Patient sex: F
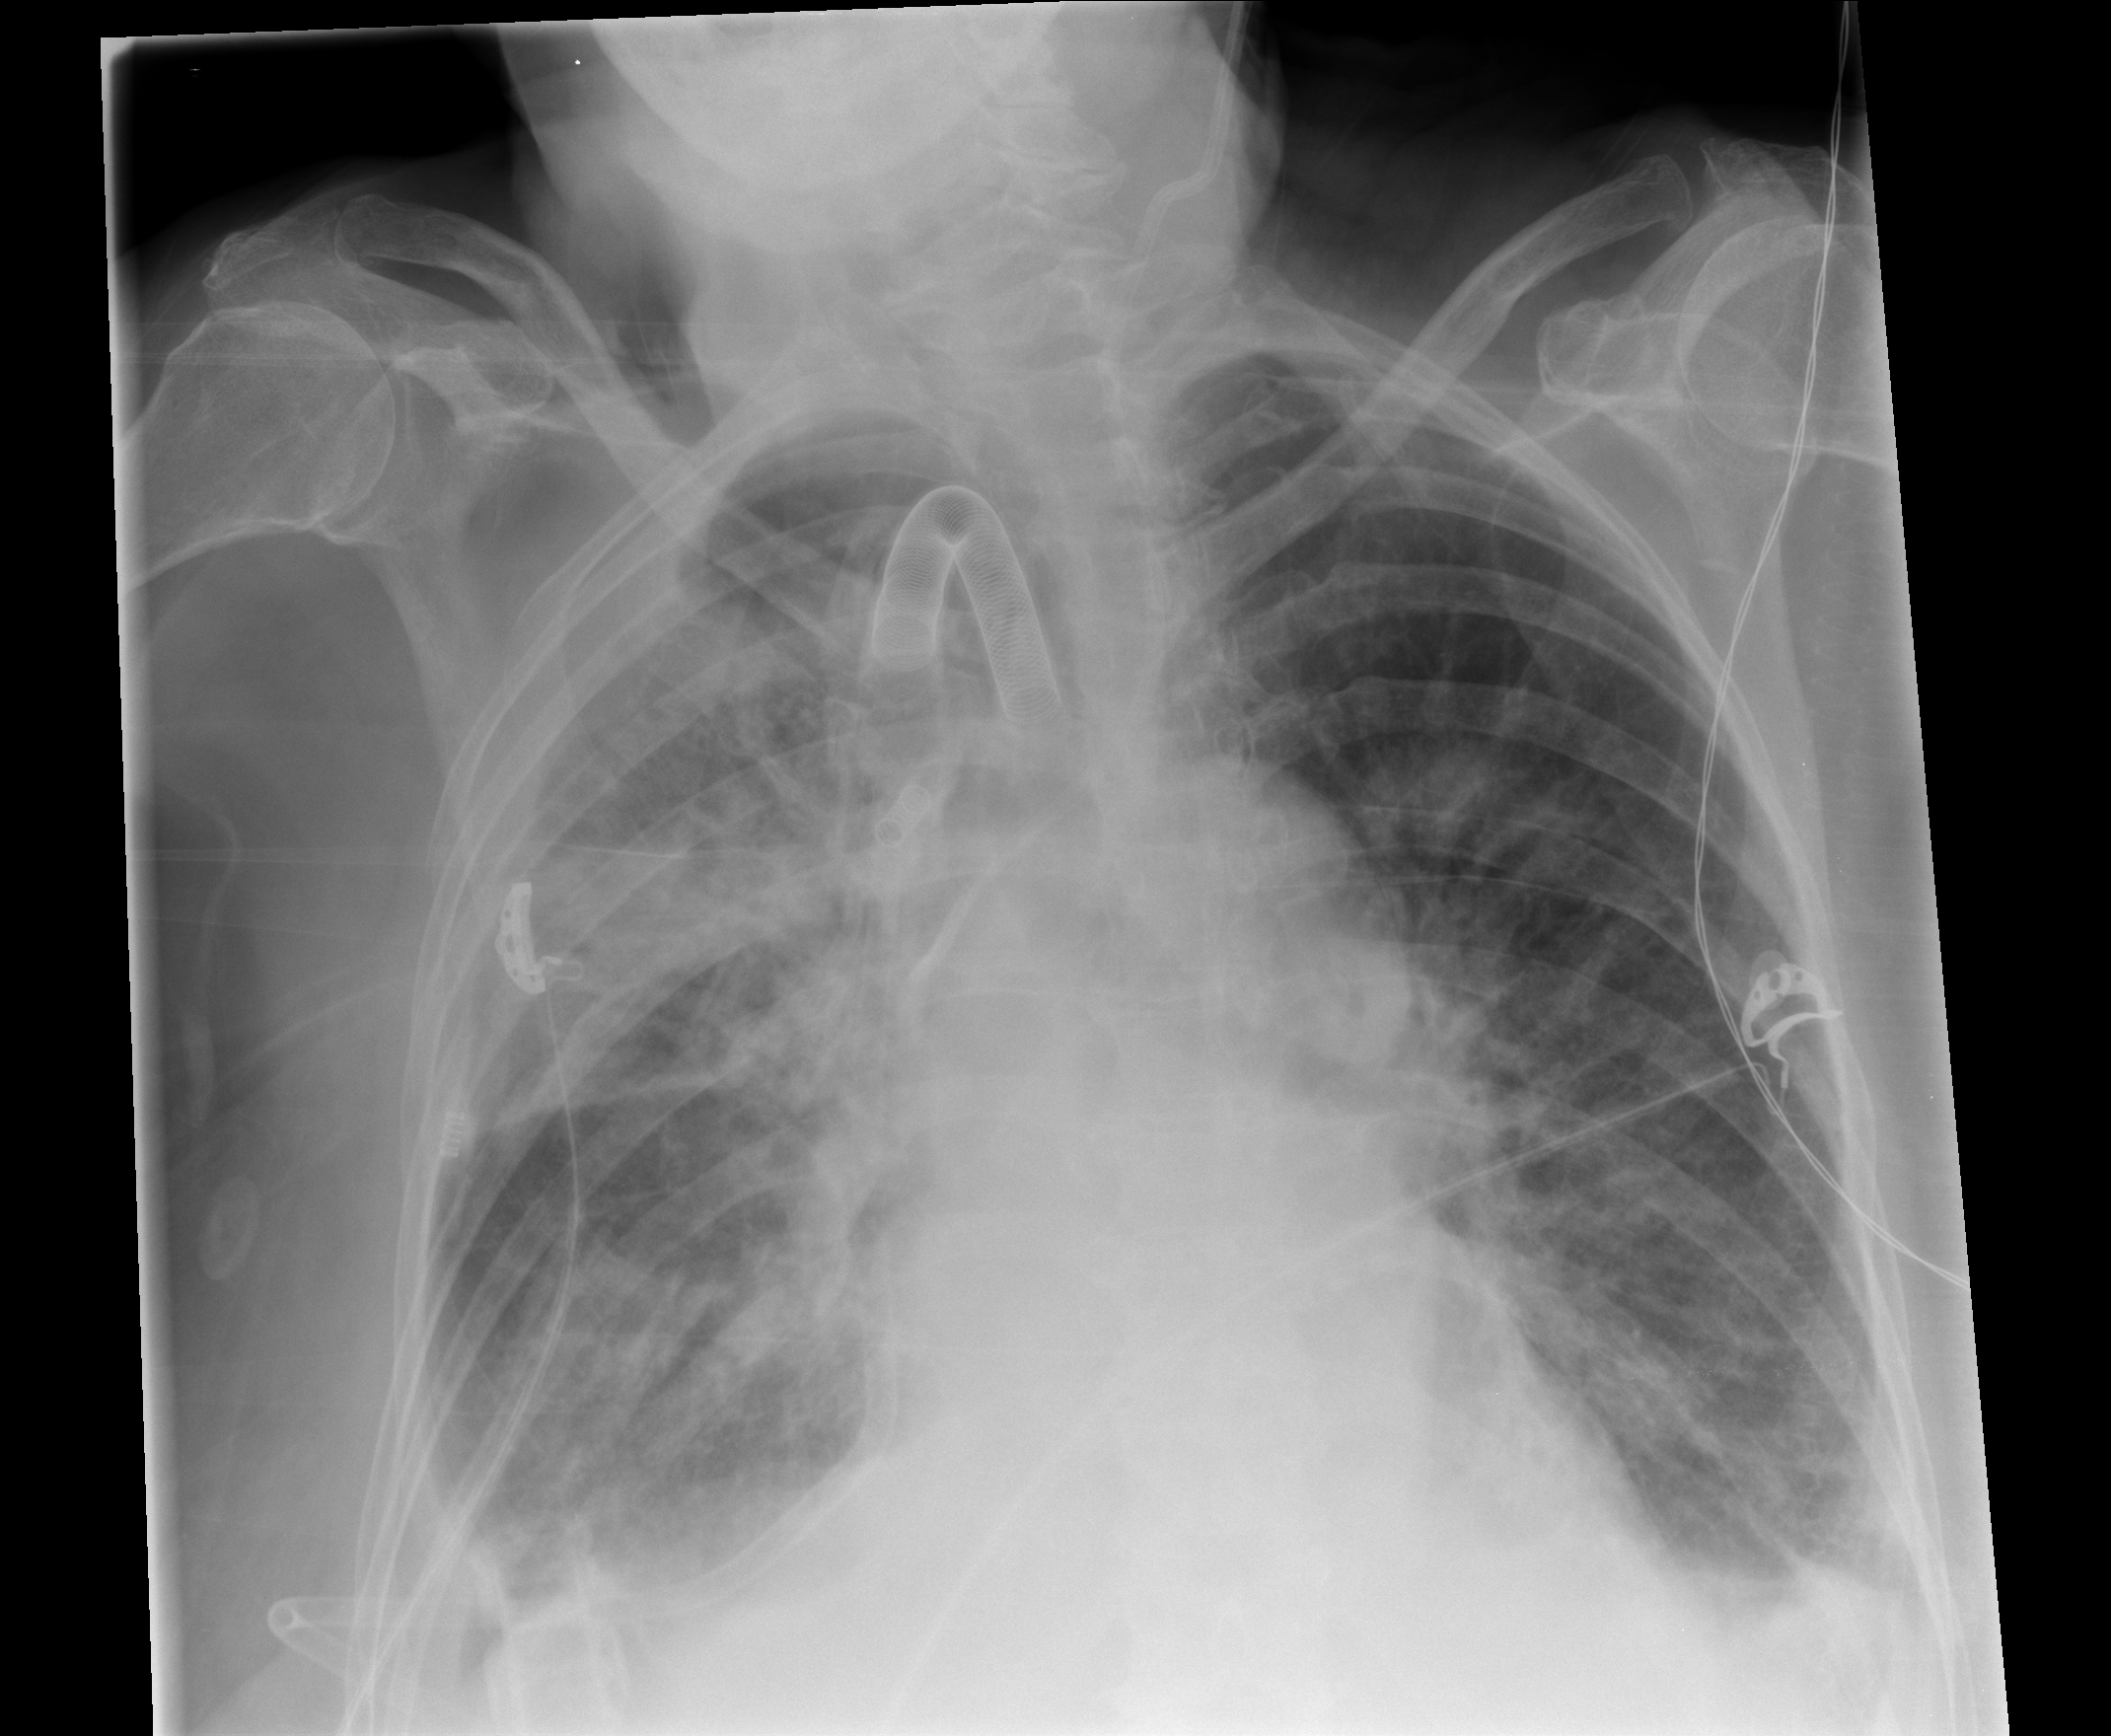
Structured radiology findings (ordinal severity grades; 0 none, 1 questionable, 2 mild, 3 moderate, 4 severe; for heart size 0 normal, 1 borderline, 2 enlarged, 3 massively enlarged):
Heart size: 1
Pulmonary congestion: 2
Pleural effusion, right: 2
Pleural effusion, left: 0
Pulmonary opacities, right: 3
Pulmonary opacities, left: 1
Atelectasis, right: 3
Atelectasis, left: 2